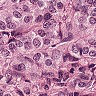
Metastatic tissue present: yes